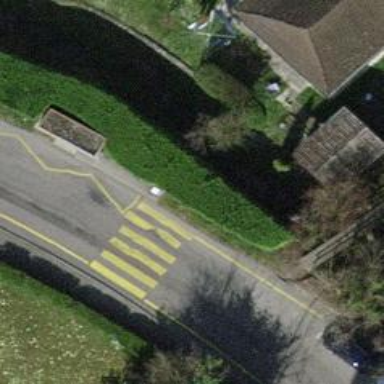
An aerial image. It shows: Marked crossing on asphalt footway.